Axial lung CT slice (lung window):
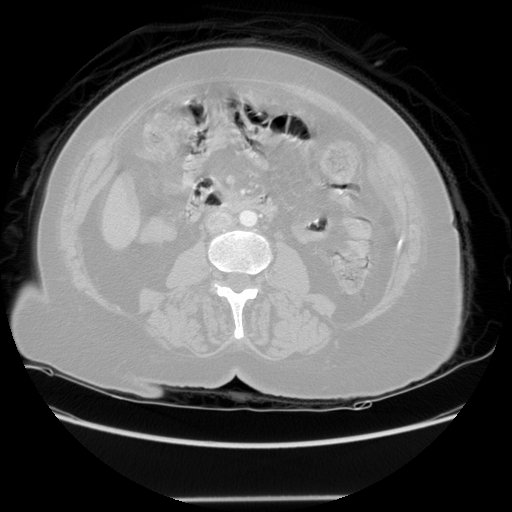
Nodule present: no